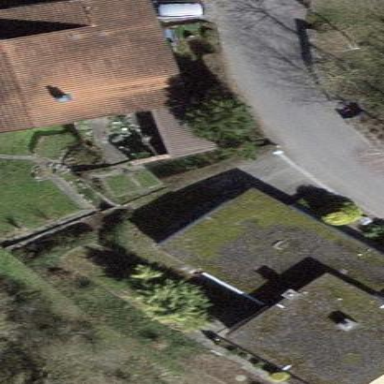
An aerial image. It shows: Building with flat roof.